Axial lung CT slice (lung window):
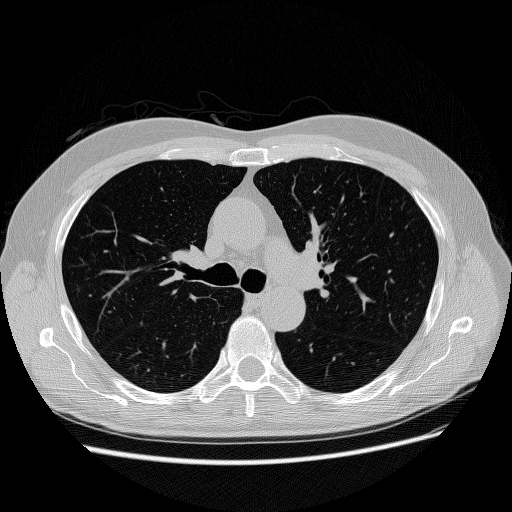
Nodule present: no